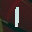
Label: 1